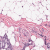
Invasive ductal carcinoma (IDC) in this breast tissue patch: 1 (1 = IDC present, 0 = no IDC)